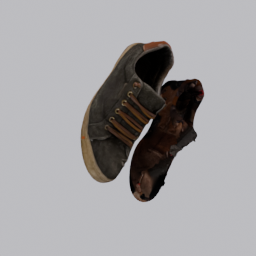
Label: people